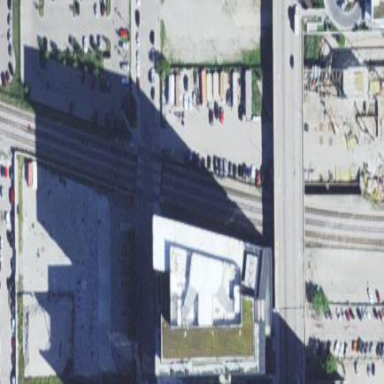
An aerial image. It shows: Office building.